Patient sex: M
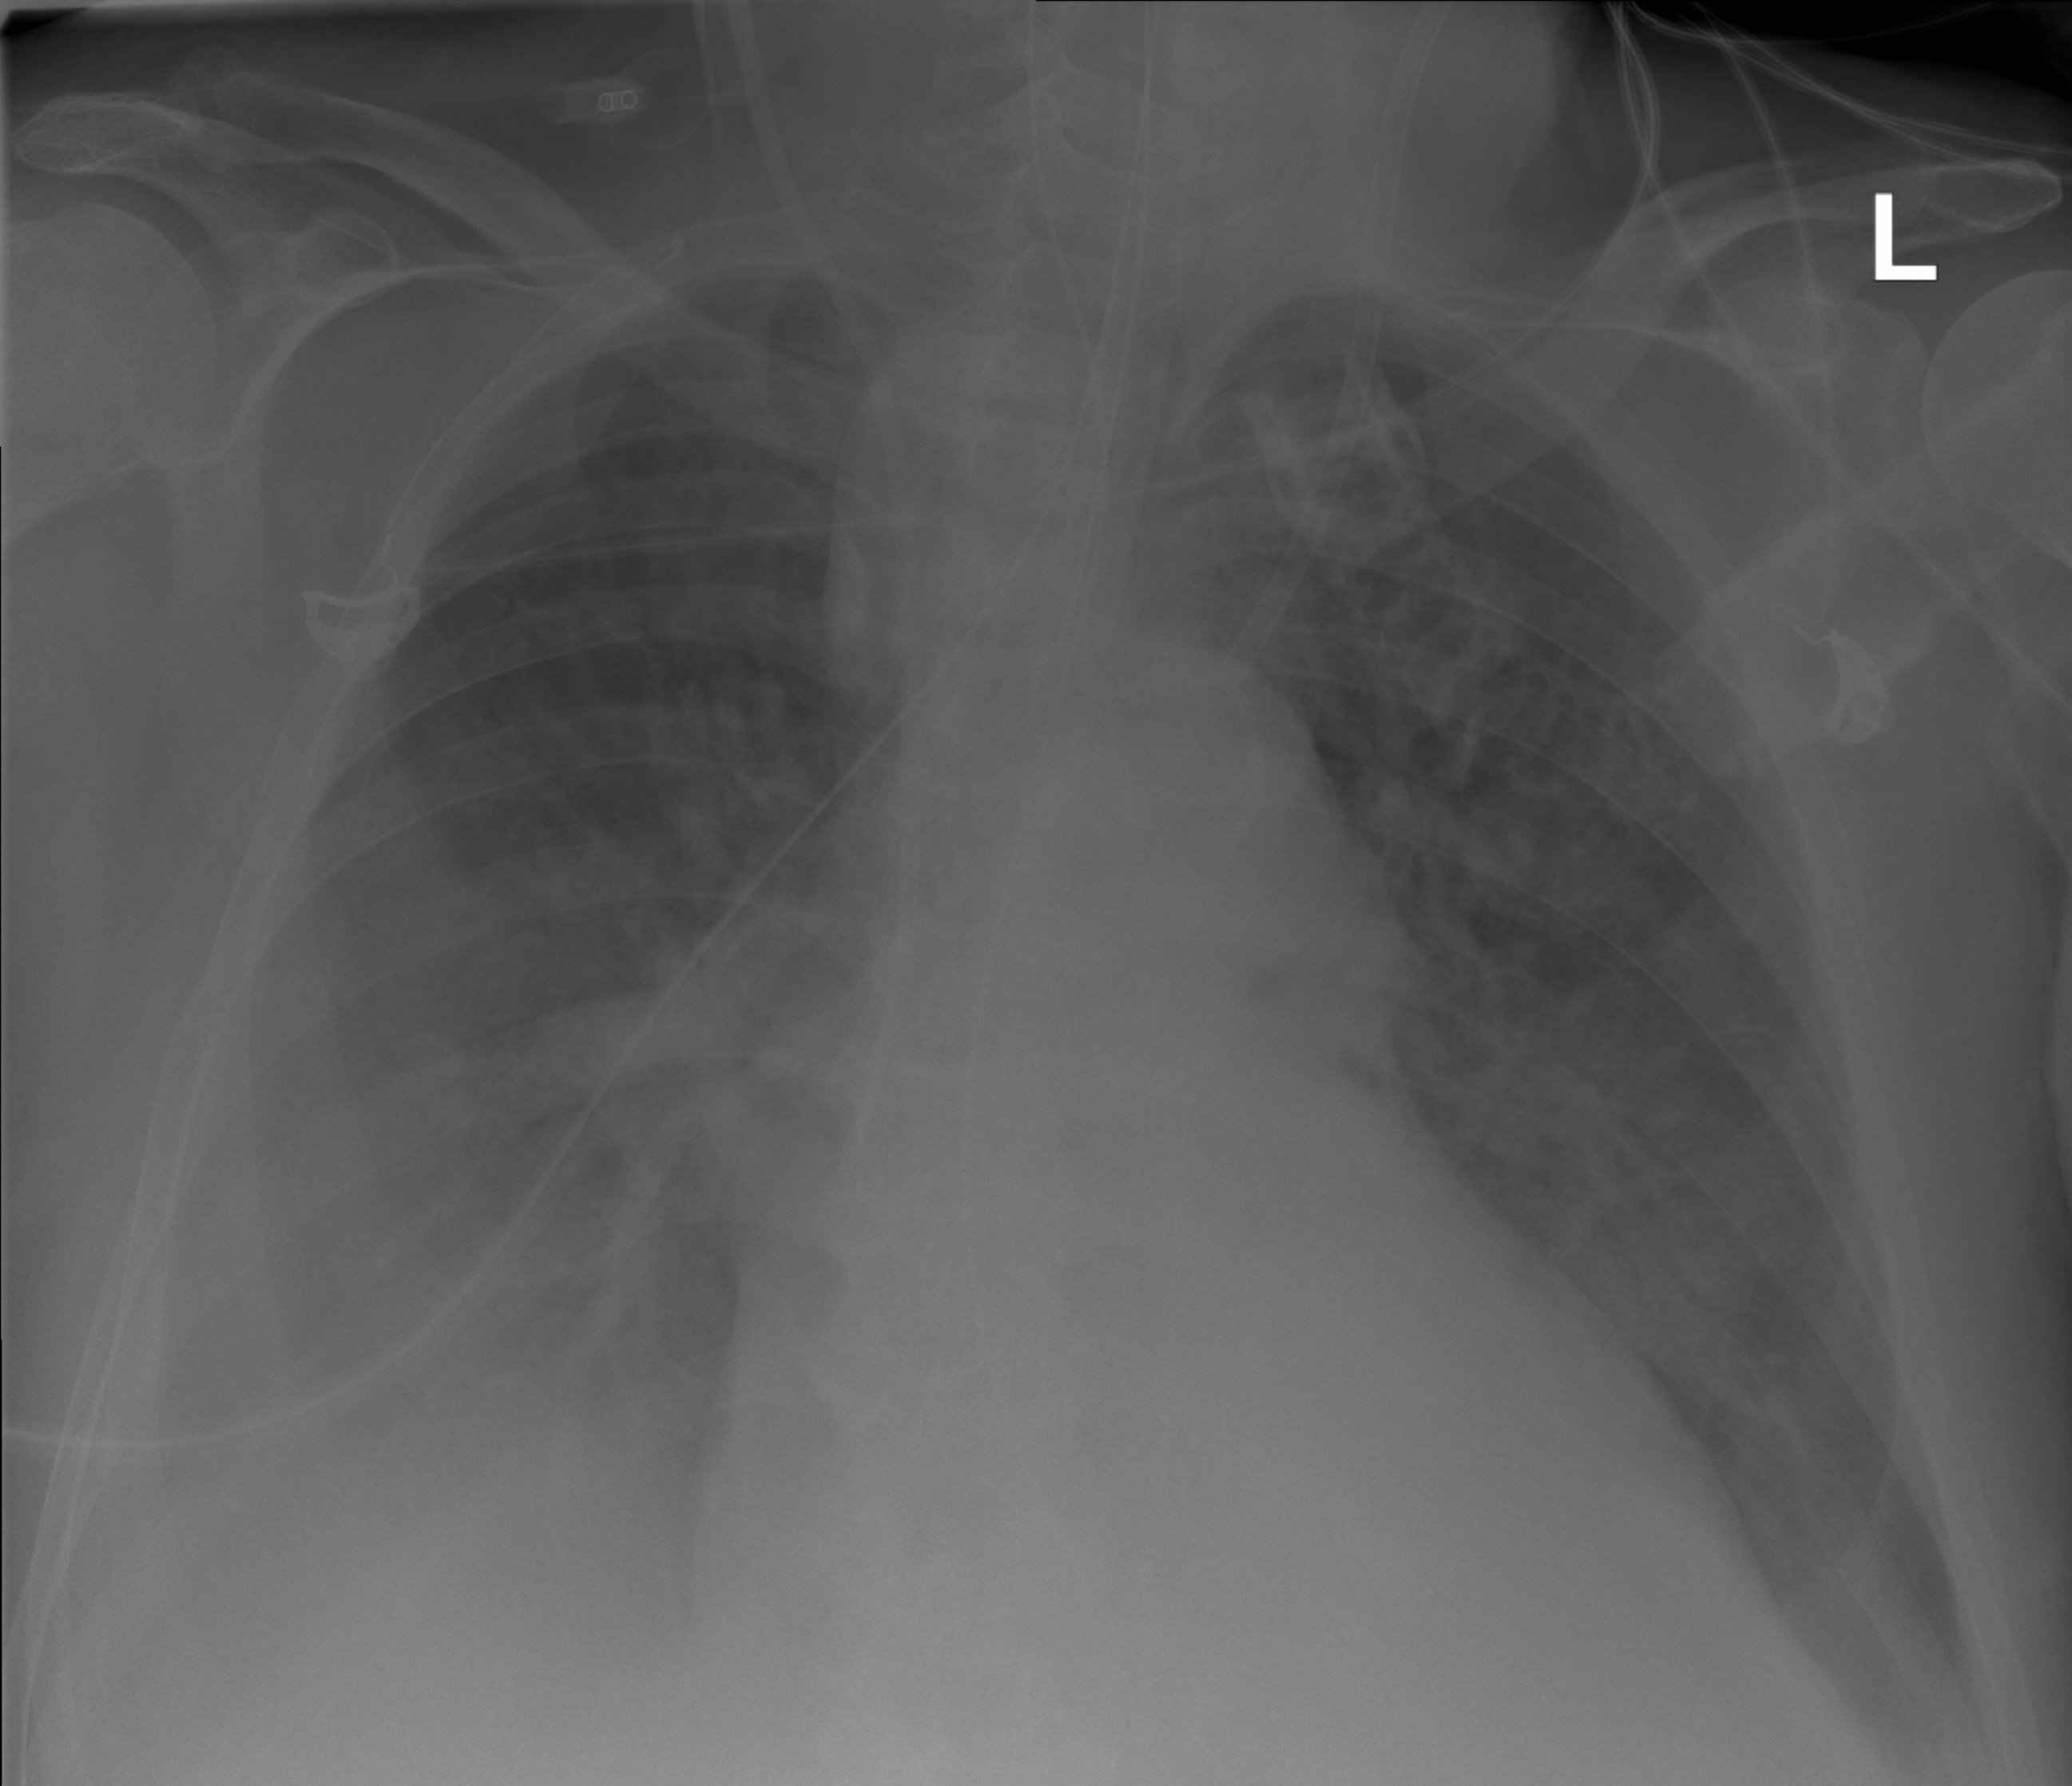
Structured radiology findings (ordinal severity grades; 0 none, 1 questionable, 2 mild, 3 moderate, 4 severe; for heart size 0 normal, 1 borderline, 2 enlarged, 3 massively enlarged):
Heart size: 2
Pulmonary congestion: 2
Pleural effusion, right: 3
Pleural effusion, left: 2
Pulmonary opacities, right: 2
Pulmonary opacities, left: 0
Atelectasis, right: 2
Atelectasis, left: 2